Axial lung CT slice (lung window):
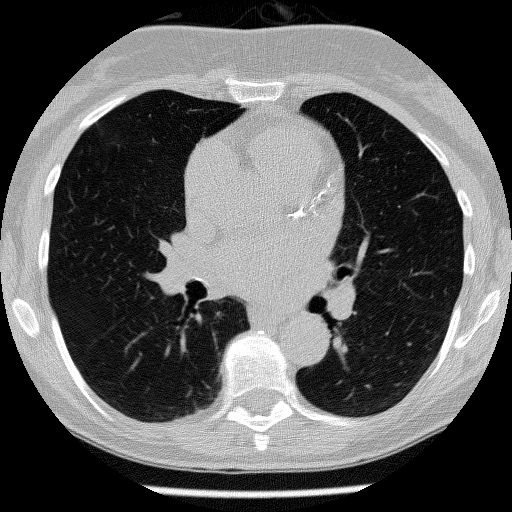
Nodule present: no